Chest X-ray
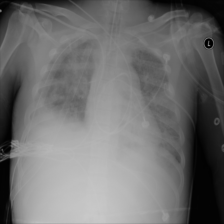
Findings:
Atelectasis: negative
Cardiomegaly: negative
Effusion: negative
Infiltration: negative
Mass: negative
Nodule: negative
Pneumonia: negative
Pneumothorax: negative
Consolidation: negative
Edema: negative
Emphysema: negative
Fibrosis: negative
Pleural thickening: negative
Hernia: negative